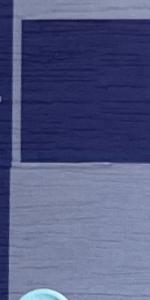
Label: Empty